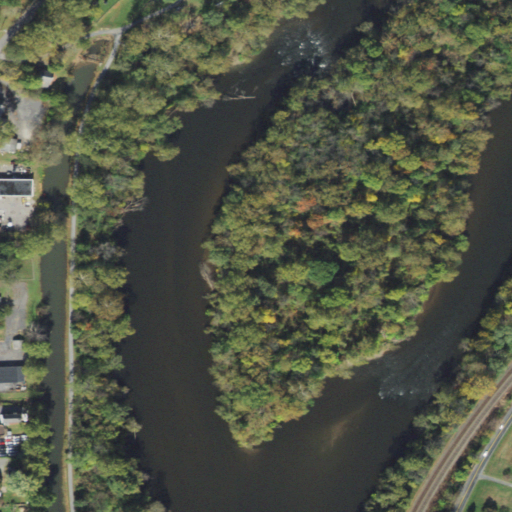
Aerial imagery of island in Pennsylvania named Laubach Island containing deciduous forest, open water, open development, low intensity development, woody wetlands, mixed forest, medium intensity development, herbaceous wetlands, grassland, and shrub